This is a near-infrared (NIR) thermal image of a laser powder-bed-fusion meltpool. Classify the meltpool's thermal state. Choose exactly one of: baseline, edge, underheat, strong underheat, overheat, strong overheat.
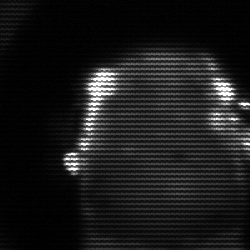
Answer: baseline